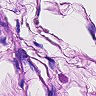
Metastatic tissue present: no